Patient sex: M
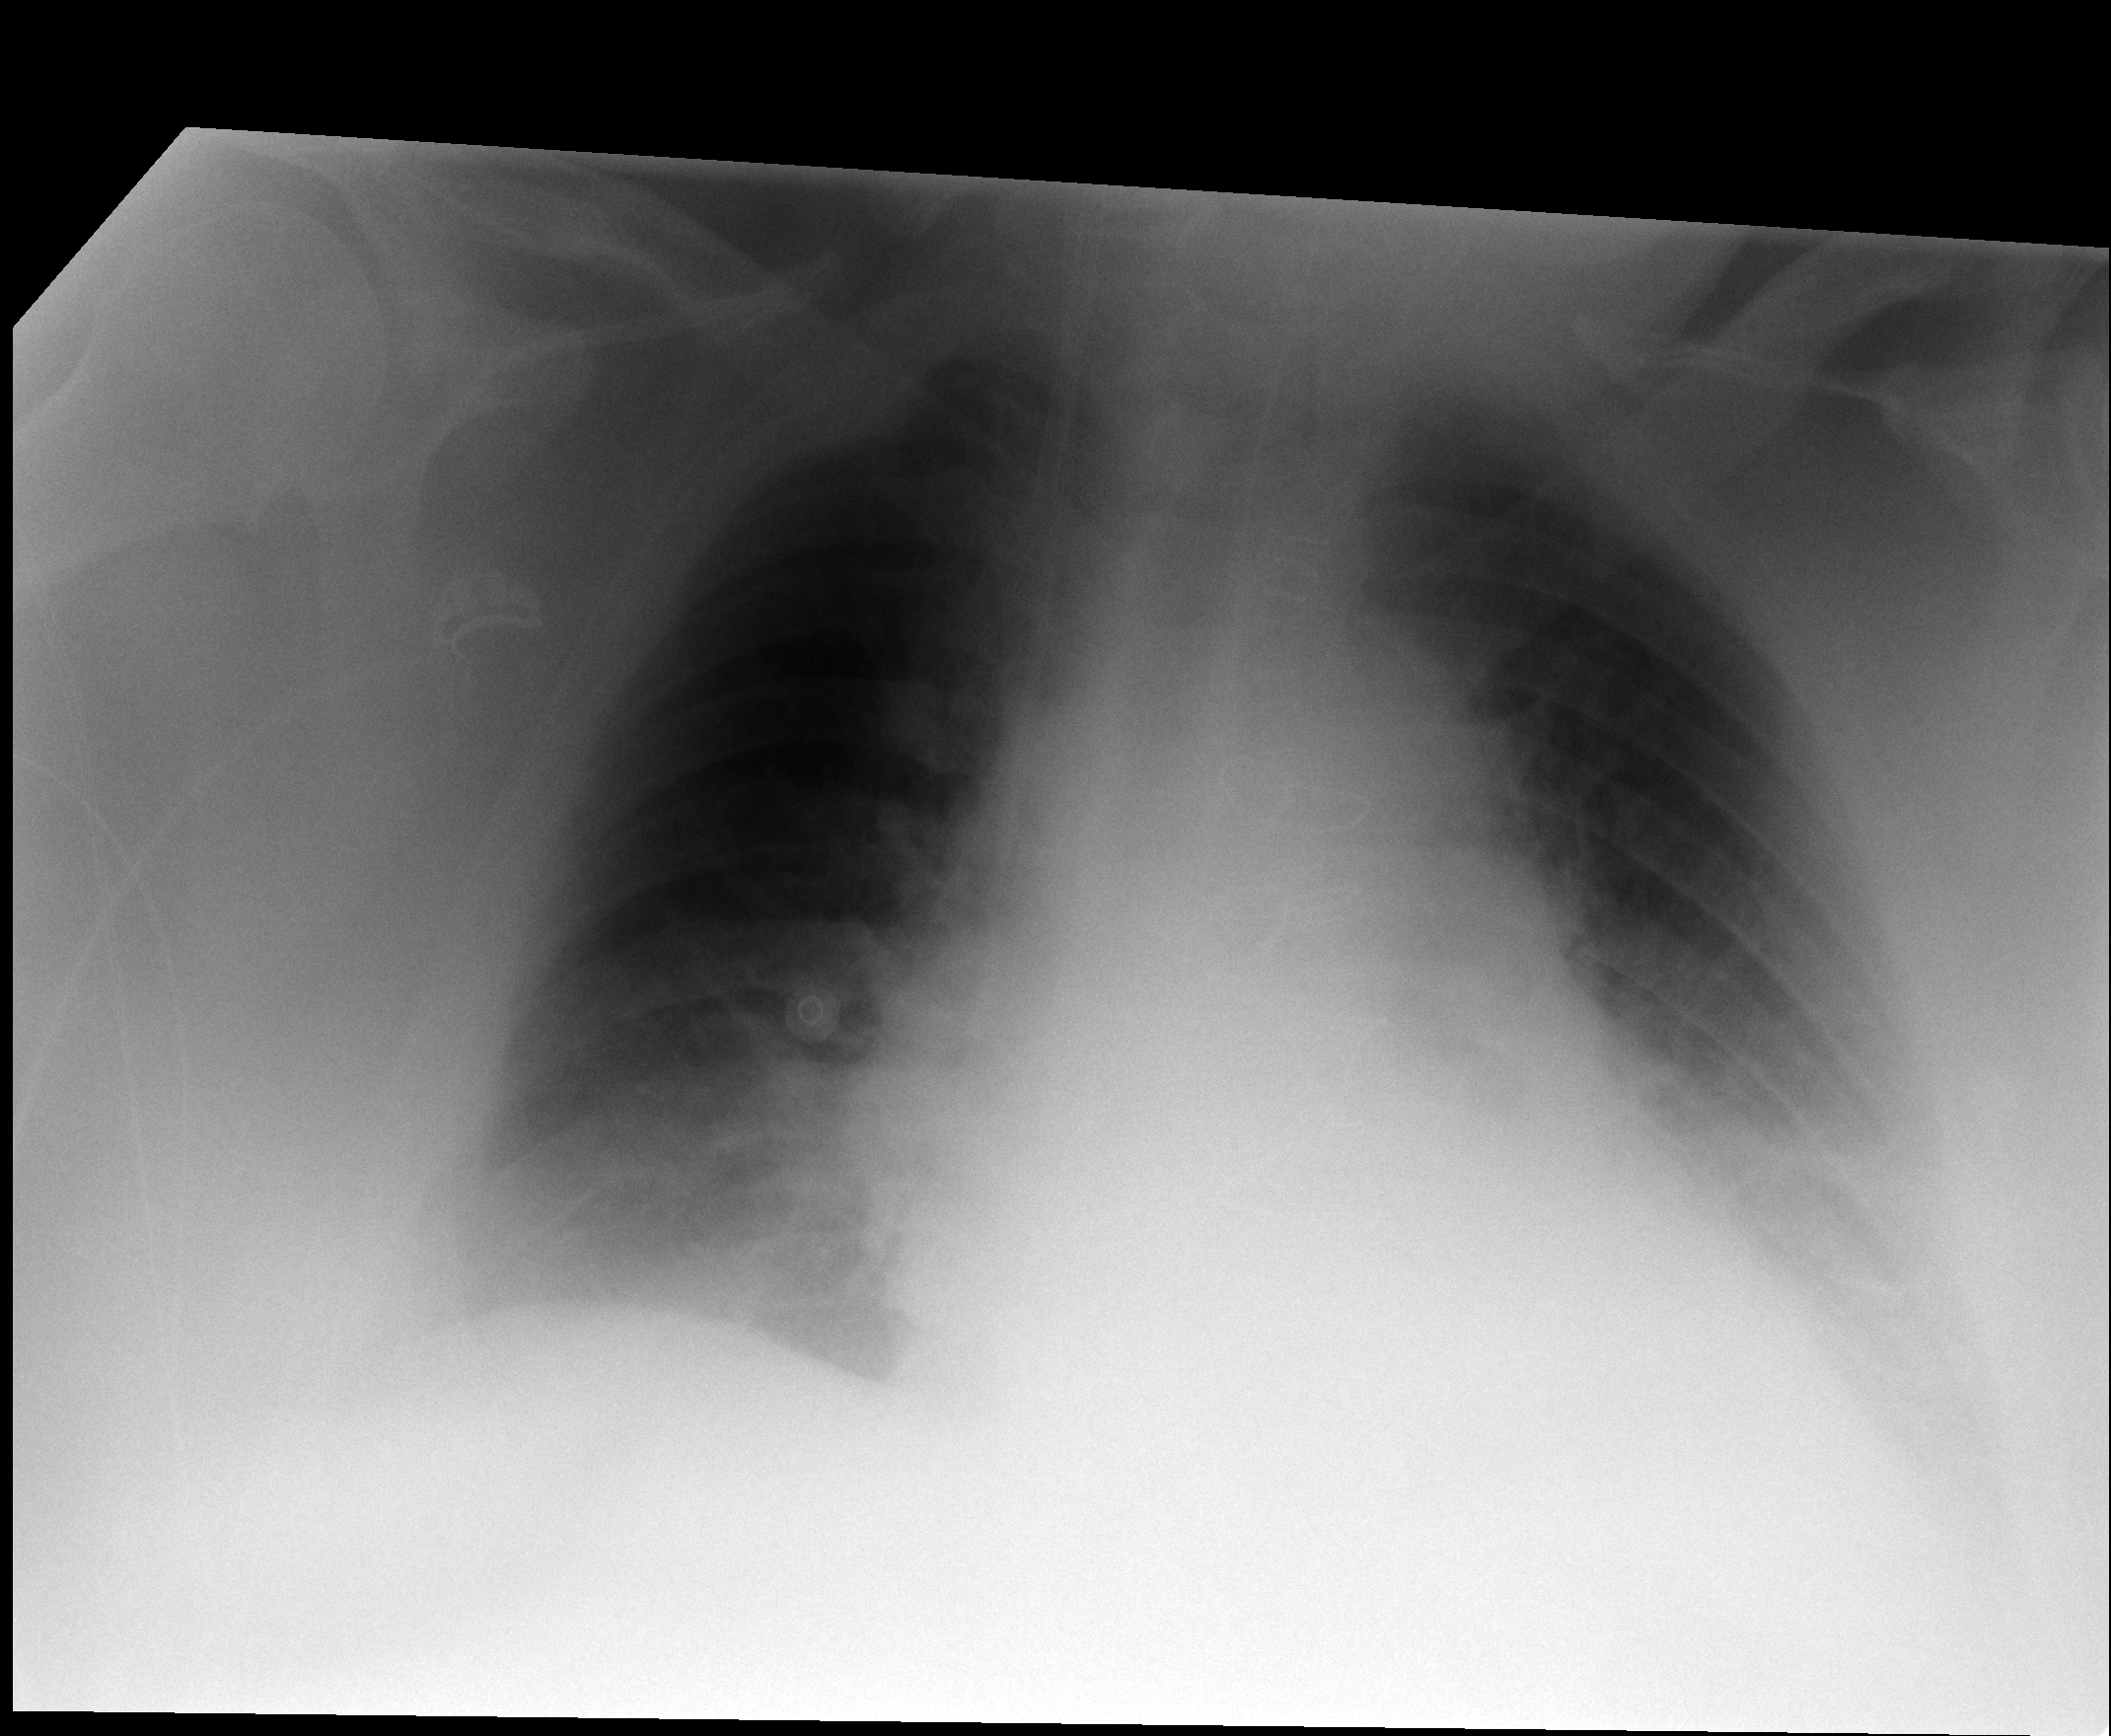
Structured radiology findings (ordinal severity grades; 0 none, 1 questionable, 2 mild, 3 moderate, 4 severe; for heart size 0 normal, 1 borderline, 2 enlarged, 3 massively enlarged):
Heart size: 2
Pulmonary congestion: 0
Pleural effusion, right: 1
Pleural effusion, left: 2
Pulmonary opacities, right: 0
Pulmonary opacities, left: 0
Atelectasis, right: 0
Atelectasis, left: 2